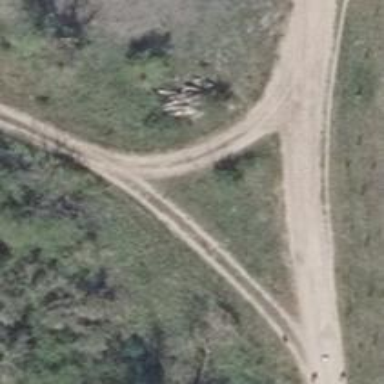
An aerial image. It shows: Dirt track road with grade 4 track type.